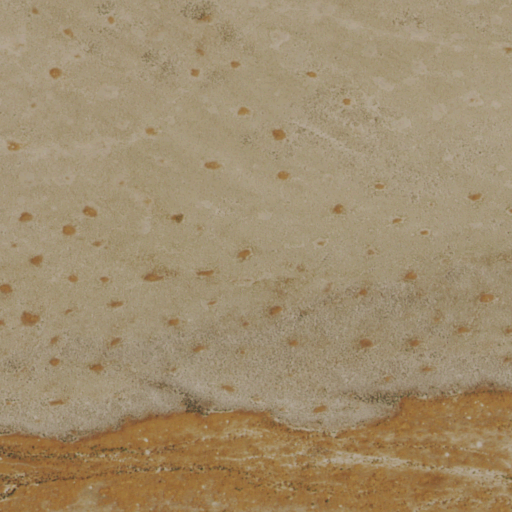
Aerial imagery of valley in Nevada named Millick Canyon containing only shrub